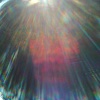
Label: sunburn